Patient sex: F
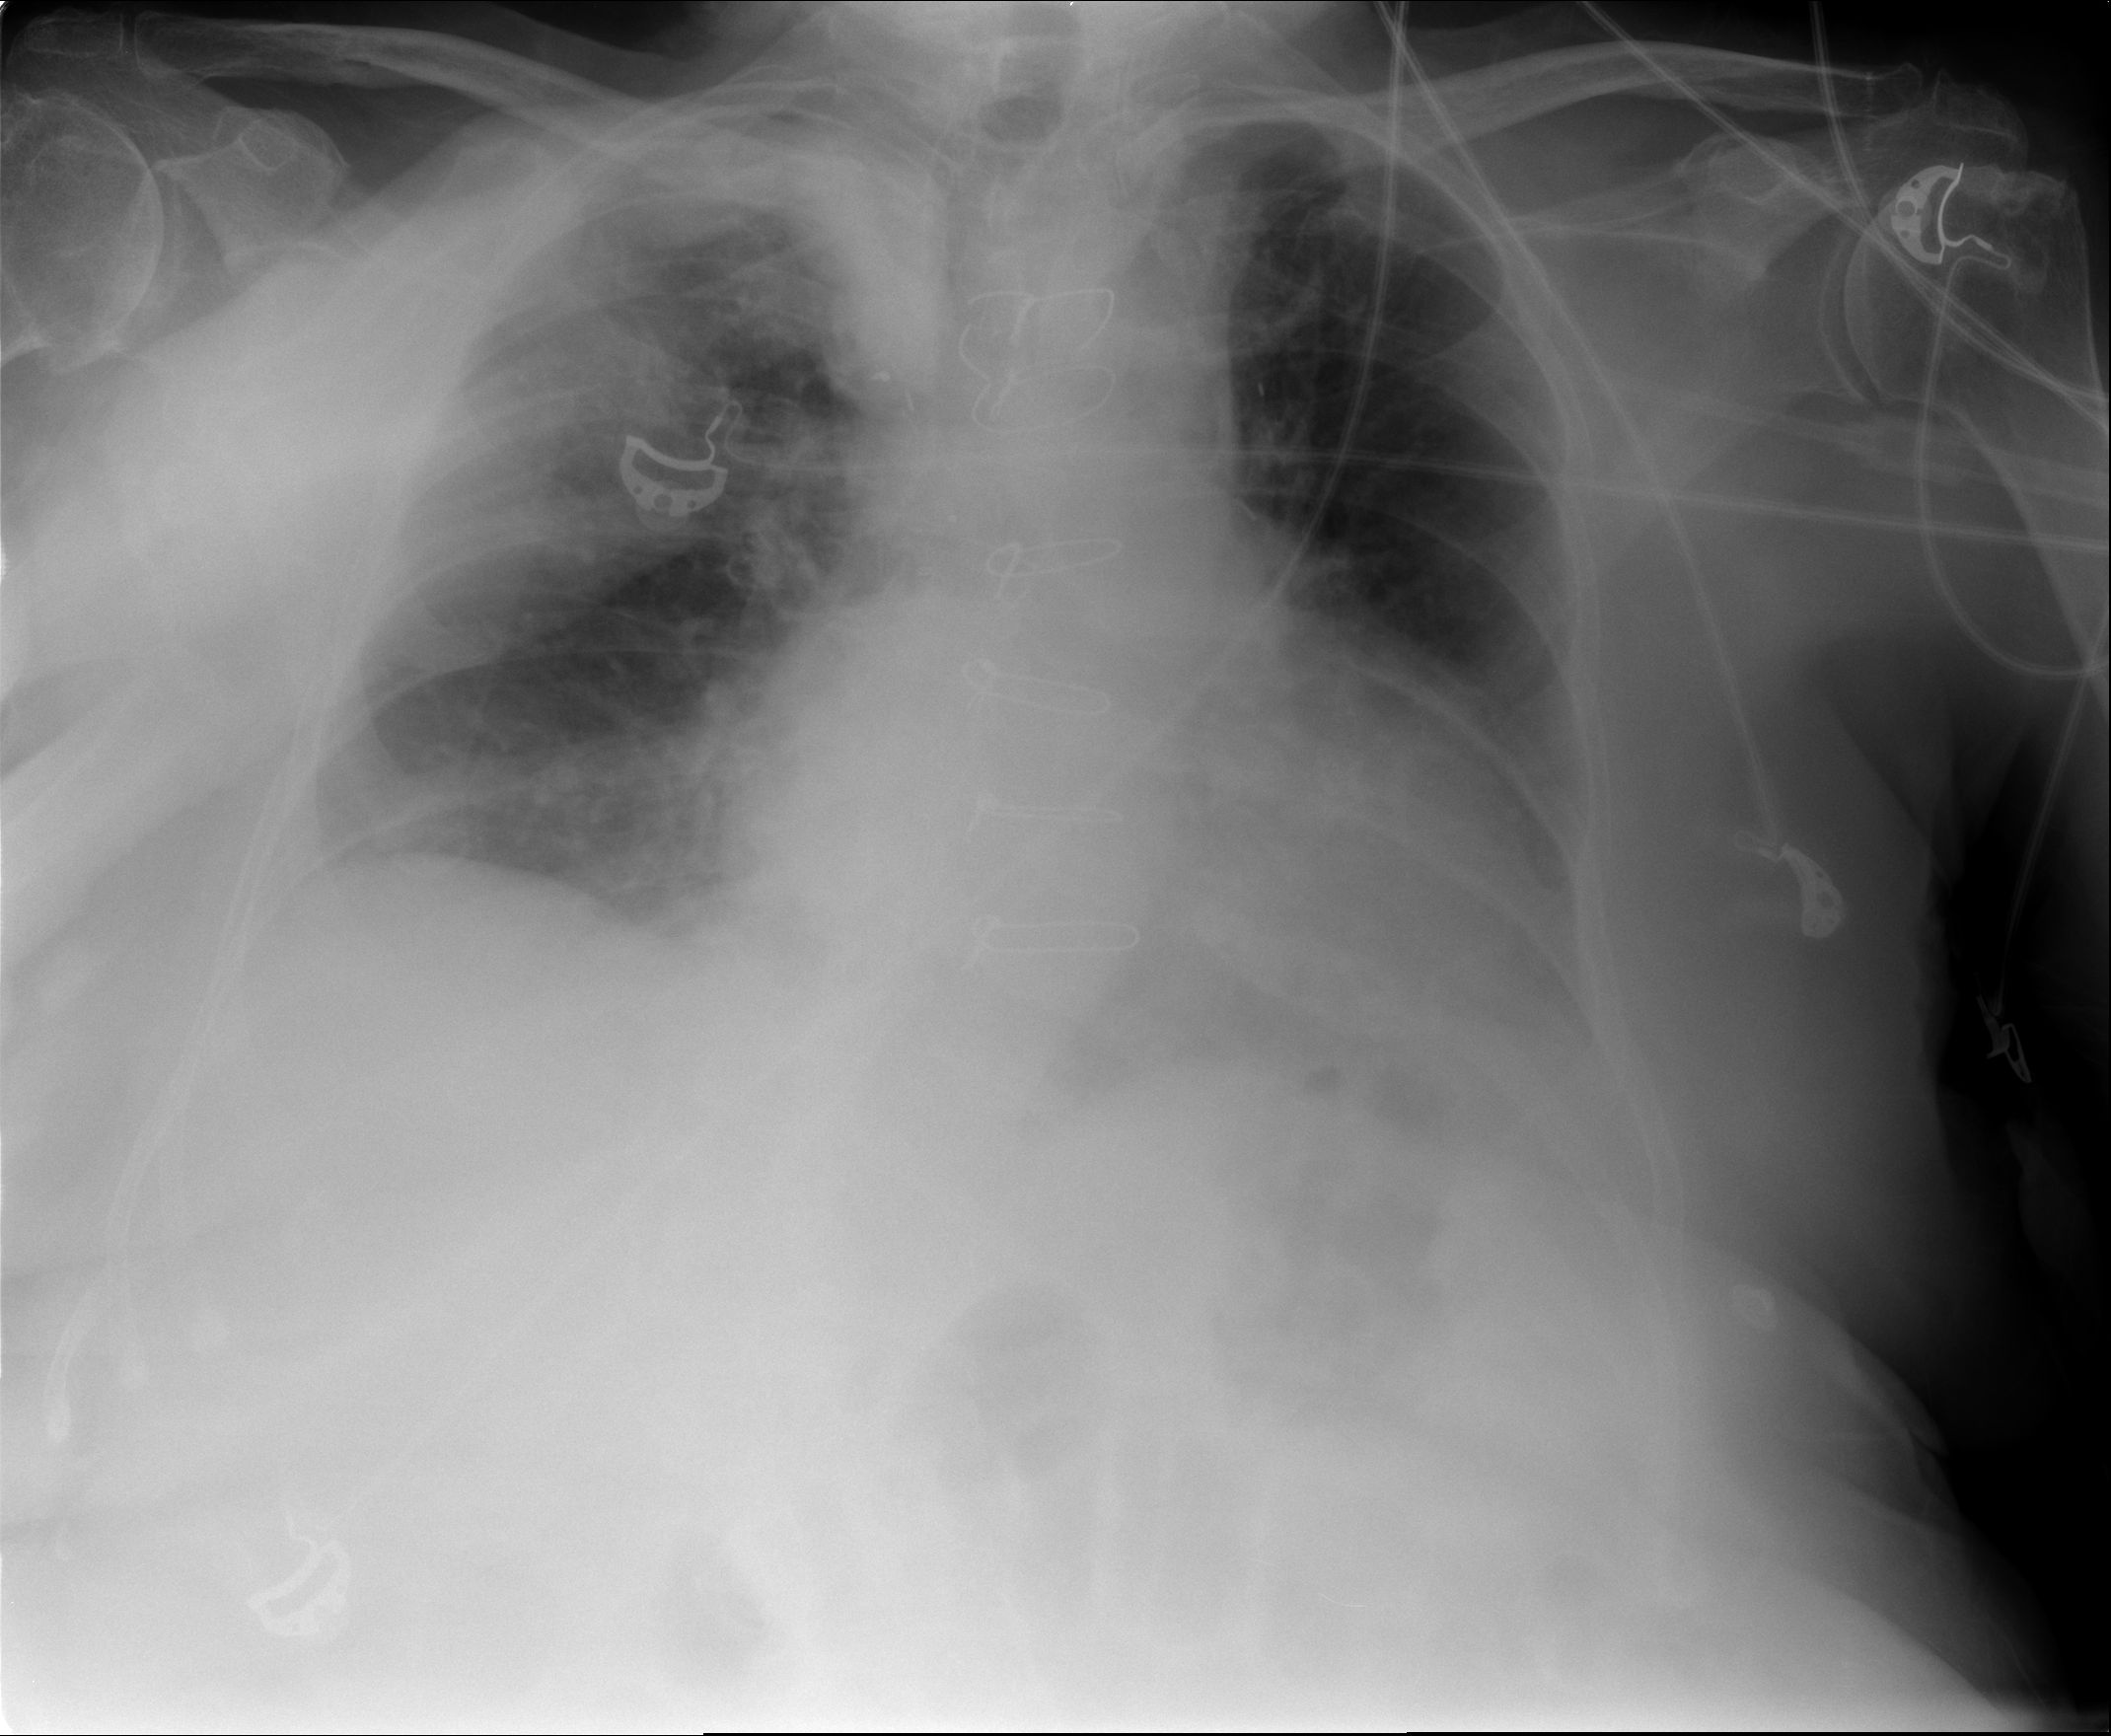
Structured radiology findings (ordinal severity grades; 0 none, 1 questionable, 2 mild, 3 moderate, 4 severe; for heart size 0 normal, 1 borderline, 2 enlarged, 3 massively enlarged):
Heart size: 2
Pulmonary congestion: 2
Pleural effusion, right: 1
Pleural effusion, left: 1
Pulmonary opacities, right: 0
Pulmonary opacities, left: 0
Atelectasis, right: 2
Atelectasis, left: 2